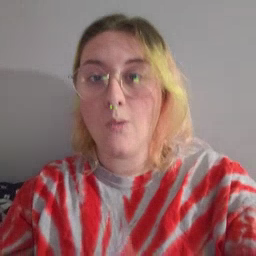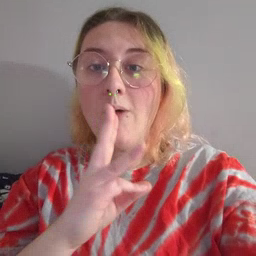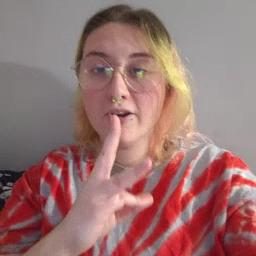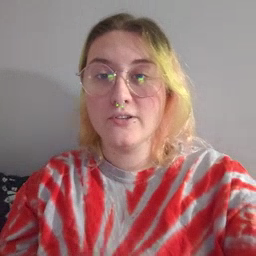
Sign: water